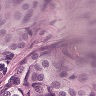
Metastatic tissue present: yes